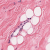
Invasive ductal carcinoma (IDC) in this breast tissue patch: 0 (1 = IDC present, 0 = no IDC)